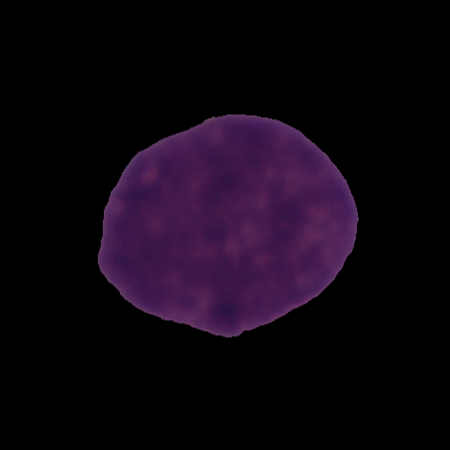
Label: cancer